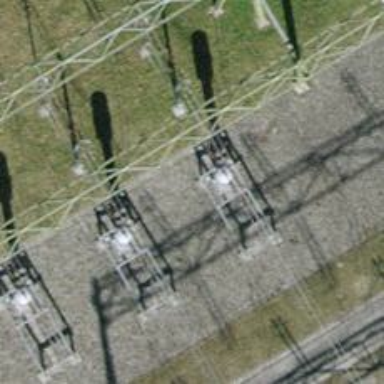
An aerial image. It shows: Insulator used in power equipment.